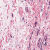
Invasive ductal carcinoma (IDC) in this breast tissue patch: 0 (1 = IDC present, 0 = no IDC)